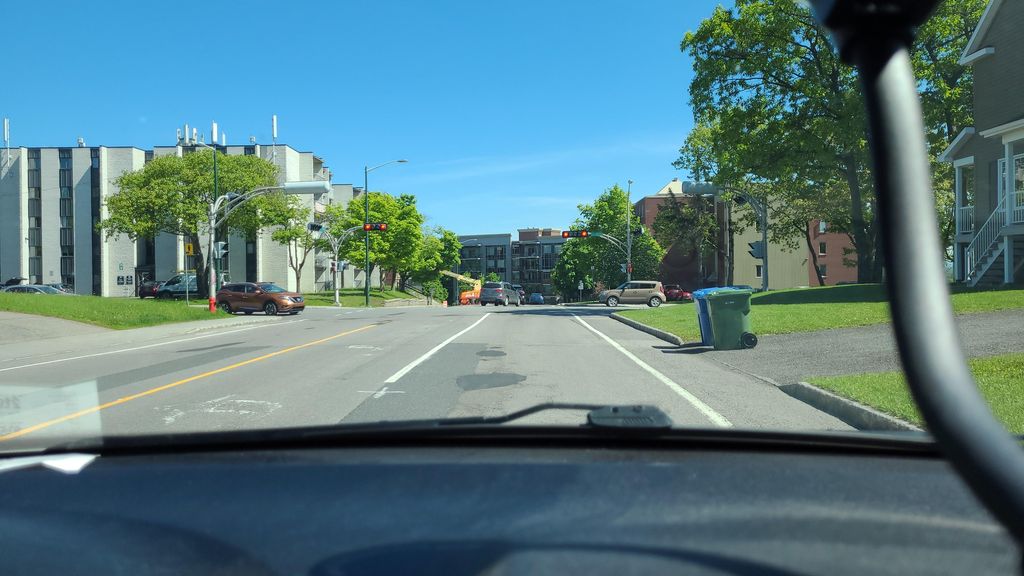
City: quebec_city